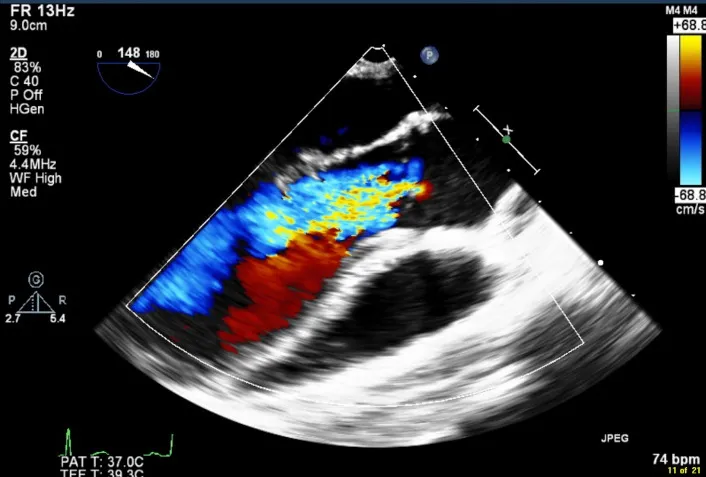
Aortic Valve.
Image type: radiology (ultrasound)